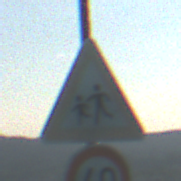
Verkehrszeichen: KinderRechts
Zusatzzeichen unten: Geschwindigkeit60
Umgebung: Outdoor, Nature
Tageszeit: MorningAfternoon
Wetter: PartlyCloudy
Licht: Natural
Jahreszeit: NotSpecified
Kontrast: HighContrast